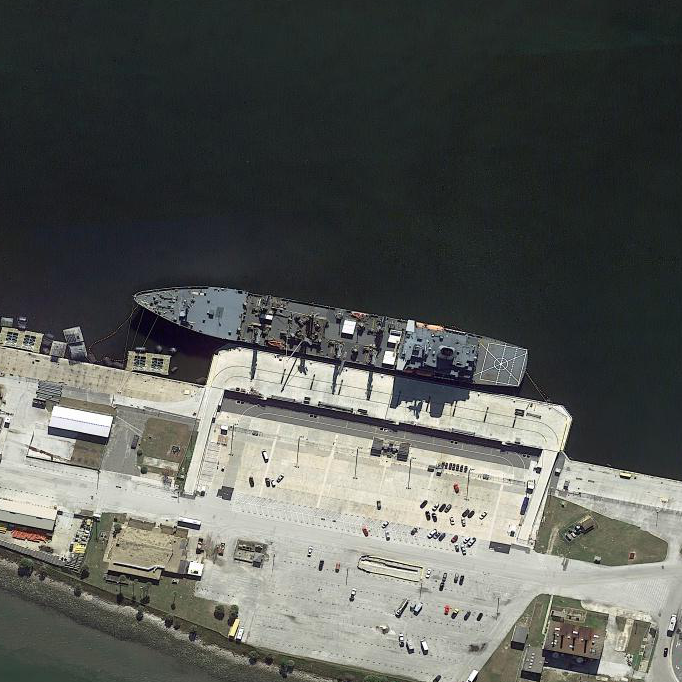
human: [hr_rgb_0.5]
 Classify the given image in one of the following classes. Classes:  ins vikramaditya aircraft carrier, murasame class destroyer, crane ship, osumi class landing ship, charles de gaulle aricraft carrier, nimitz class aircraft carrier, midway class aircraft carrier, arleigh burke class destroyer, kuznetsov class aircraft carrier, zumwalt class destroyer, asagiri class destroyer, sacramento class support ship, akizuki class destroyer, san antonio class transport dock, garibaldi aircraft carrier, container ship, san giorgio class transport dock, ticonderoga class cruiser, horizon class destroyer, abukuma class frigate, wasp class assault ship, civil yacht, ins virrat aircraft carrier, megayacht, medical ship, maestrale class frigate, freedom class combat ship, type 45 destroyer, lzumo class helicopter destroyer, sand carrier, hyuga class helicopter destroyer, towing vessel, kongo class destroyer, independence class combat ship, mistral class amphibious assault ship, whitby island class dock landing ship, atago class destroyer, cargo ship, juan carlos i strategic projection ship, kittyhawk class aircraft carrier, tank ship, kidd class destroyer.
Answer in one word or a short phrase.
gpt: Sacramento class support ship